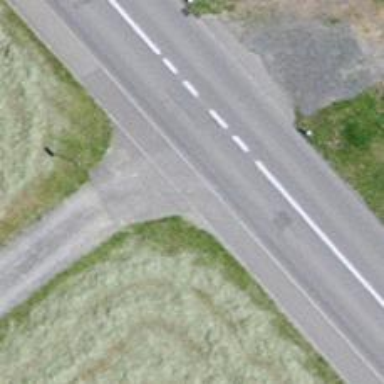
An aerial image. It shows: Unmarked road crossing.